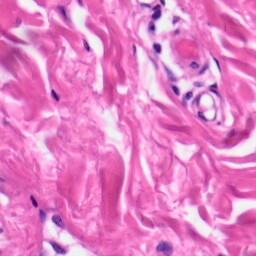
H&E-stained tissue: Skin